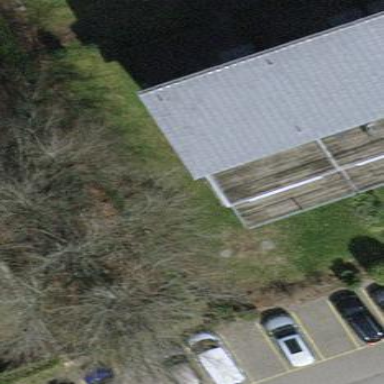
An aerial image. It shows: Terrace building with skillion roof shape.